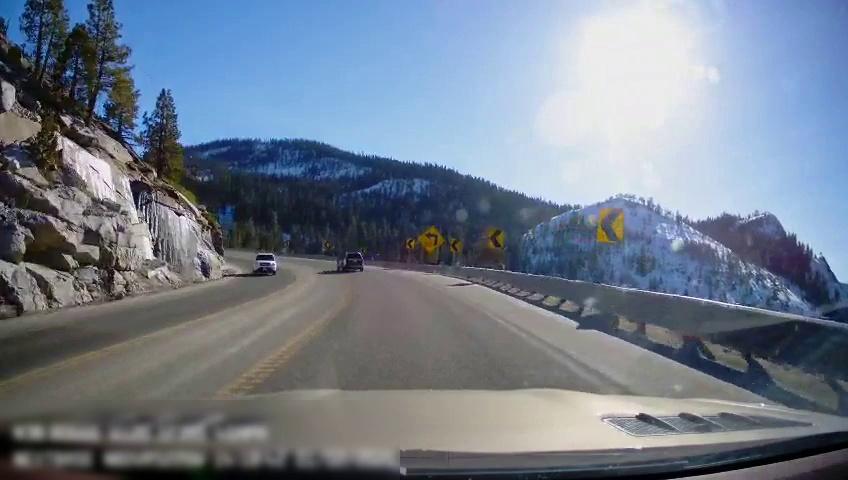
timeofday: Day
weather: Sunny
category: Drivable Space
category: Vehicles | SUV
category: Vehicles | SUV
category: Lanes | Current Lane
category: Lanes | Alternate Lane
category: Lanes | Opposite Lane
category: Lanes | Opposite Lane
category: Traffic | Signs
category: Traffic | Signs
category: Traffic | Signs
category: Traffic | Signs
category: Traffic | Signs